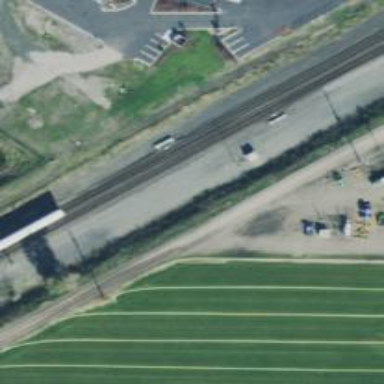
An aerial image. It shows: Railway crossover.